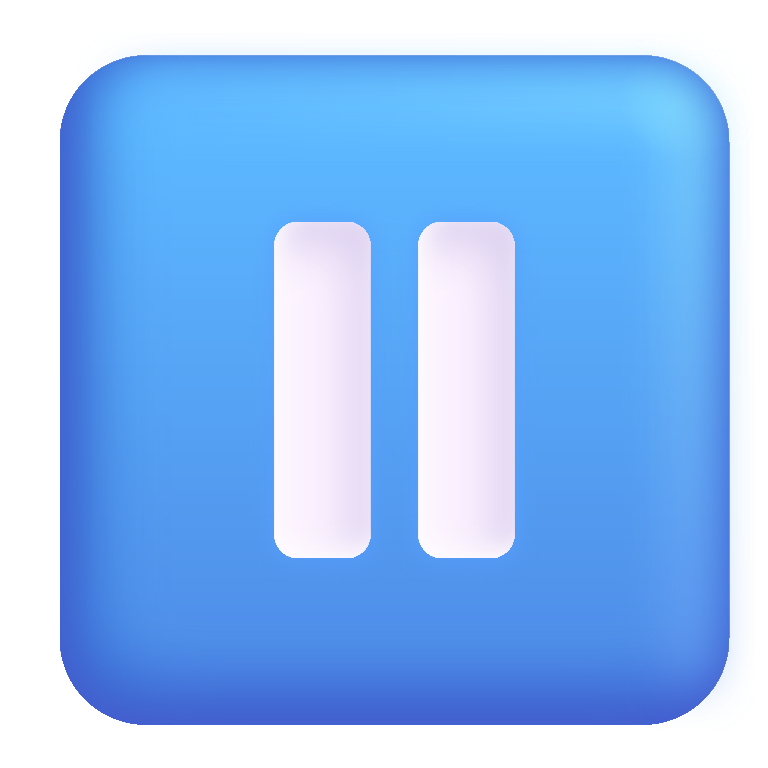
pause button color